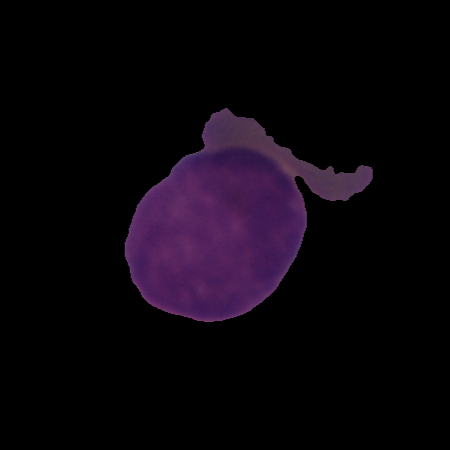
Label: cancer